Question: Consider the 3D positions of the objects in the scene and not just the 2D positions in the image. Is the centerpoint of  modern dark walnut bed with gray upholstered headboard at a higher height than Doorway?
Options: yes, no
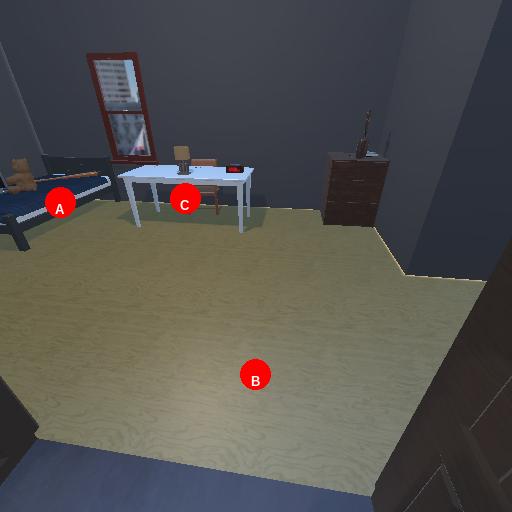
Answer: yes